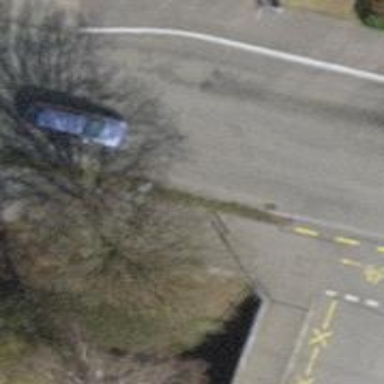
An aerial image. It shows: Public transport stop position.